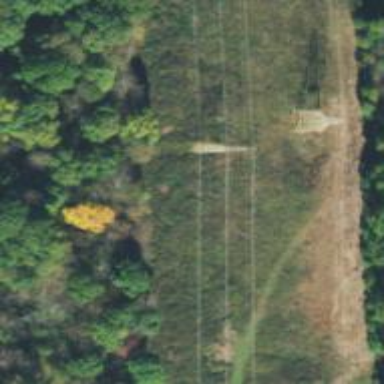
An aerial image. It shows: Lattice structure tower used for power distribution.